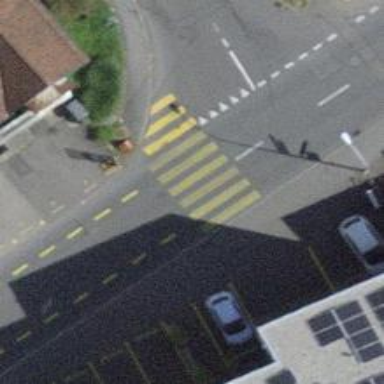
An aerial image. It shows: Uncontrolled zebra crossing with zebra markings.